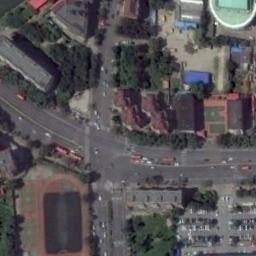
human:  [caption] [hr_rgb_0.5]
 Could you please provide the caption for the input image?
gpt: There are many moving and waiting vehicles on the road at the intersection, There are many buildings and some trees around the intersection, And many cars are parked in the open space beside the intersection .

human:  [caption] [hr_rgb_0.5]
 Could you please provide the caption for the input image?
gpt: There was a line of trees east and west of the intersection .

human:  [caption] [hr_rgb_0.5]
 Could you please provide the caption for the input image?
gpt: There are some green trees and a ground track field beside the intersection .

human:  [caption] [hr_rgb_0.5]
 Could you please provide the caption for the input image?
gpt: An intersection with dense traffic is between some buildings and green areas and a some sports areas are next to the intersection .

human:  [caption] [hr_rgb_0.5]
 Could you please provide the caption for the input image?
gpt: There are many different shapes of buildings beside the intersection .